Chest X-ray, PA view. Patient: 60 years old, sex M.
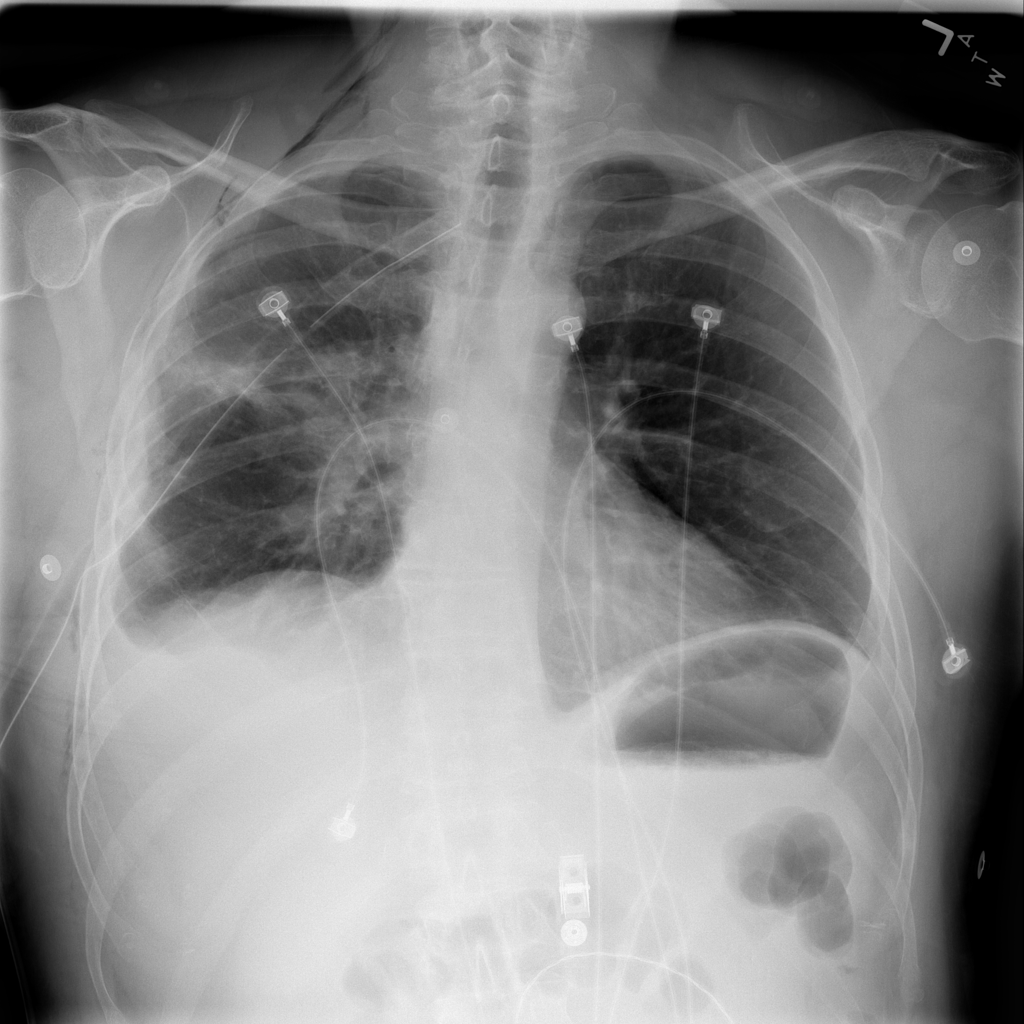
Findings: Effusion, Emphysema